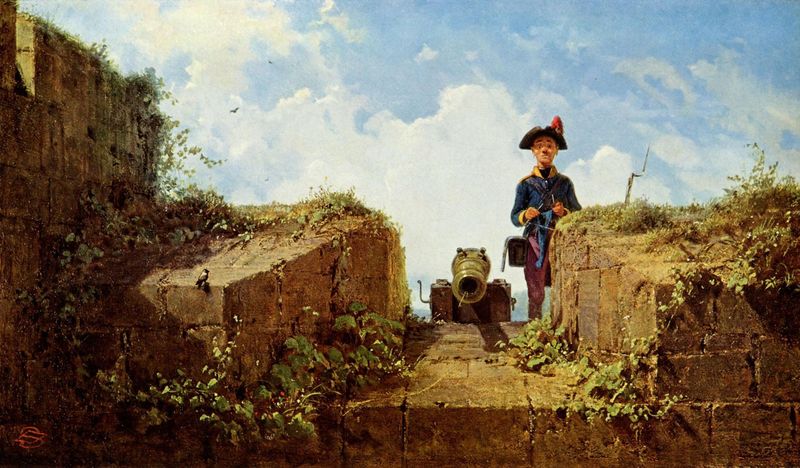
Titel: Der strickende Vorposten
Künstler: Carl Spitzweg
Standort: Schweinfurt
Institution: Sammlung Georg Schäfer
Schlagwörter: blau, blätter, dunkel, feder, gemälde, himmel, mann, schatten, vogel, weiß, wolken, gelb, grün, braun, frankreich, hell, hintergrund, hut, licht, gras, rot, rock, hose, jung, stehen, stein, steine, hände, signatur, wache, öl, gräser, vögel, brüstung, sonne, gold, pflanzen, frontal, ranken, federbusch, fels, mauer, idylle, französisch, stricken, wolle, realistisch, woken, warten, zinnen, carl spitzweg, fugen, nische, spitzweg, kanone, erschrecken, burg, festung, mauerwerk, uniform, soldat, waffe, dreispitz, tasche, trommel, sonnig, gemäuer, biedermeier, öffnung, bewachsen, efeu, spatz, sperling, mauern, gewehr, anblick, unkraut, wächter, graben, nadeln, kanonenrohr, gesträuch, carl, kraut, kräftig, franzose, pistole, zinne, schlitz, bewuchs, schreck, wall, überwuchert, scharte, bastion, verteidigung, lücke, schießscharte, schacht, überrascht, bajonett, erschrocken, bajonette, postbote, schiessen, überraschung, muskete, pieke, stiene, ledertasche, kokarde, artellerie, briefträger, blauw, baionett, bajonet, eveu, wafffe, kanonier, atelerie, atellerie, bayonette, bayonnett, beobachtungsposten, gefechtsbereit, der krieg ist aus, ueberwachsen, patronentasche, schiessbudenfigur, vorposten, strickender vorposten, soldatwaffe, pistple